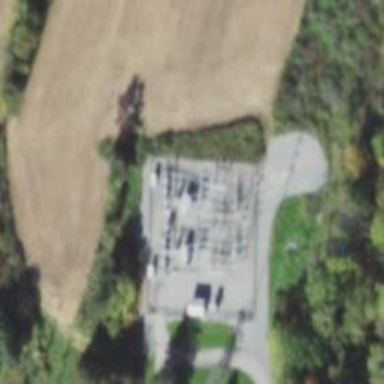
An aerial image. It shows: Power substation.